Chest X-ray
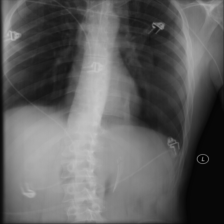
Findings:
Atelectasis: negative
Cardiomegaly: negative
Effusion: negative
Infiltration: negative
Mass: negative
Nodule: negative
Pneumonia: negative
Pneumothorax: negative
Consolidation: negative
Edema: negative
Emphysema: negative
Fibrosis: negative
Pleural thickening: negative
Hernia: negative